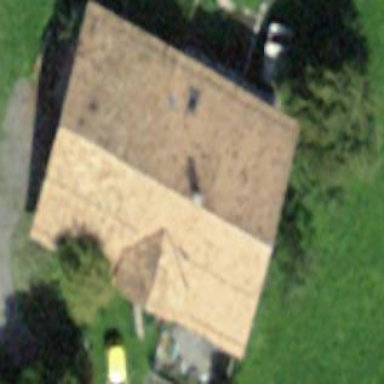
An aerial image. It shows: Farm building.